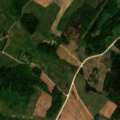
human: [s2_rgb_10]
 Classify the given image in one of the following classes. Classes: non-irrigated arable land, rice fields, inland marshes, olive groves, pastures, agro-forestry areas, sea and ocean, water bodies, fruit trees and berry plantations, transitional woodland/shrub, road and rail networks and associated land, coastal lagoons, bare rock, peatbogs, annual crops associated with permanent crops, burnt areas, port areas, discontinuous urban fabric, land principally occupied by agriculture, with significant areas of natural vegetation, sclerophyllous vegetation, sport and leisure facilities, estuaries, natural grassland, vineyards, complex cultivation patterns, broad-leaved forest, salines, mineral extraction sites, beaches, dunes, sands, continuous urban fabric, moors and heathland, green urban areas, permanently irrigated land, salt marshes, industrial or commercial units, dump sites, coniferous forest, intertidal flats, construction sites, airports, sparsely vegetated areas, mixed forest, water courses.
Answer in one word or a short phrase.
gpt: non-irrigated arable land, pastures, land principally occupied by agriculture, with significant areas of natural vegetation, broad-leaved forest, coniferous forest